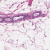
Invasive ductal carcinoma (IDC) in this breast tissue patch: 0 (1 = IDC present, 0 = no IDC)